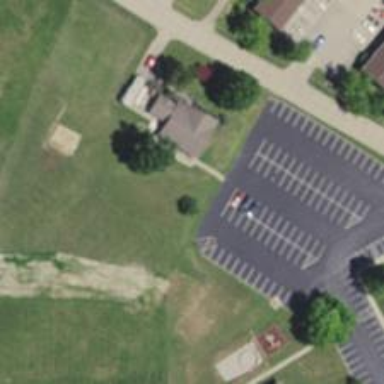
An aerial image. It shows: Asphalt basketball court on pitch.